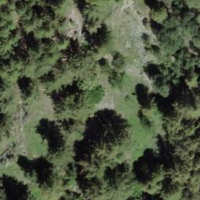
EUNIS habitat code: 44
Species observed at this site:
Aglais urticae